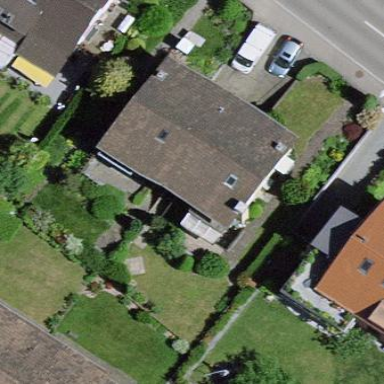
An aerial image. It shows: Semi-detached house.